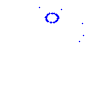
Particle: kaon